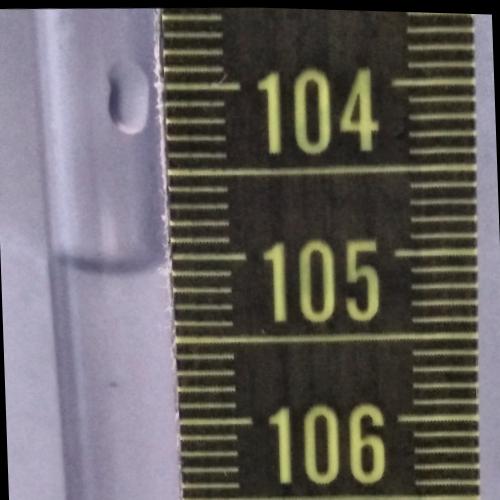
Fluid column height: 105.1 cm